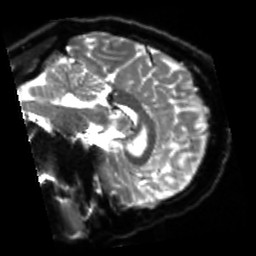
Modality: sbref
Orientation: sagittal
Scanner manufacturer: siemens
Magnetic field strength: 3 T
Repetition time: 4 s
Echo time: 0.0594 s